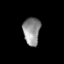
Tissue: prostate
Cell type: Epithelial cells
Senescence score: 0.3483
Nuclear area (px): 459
Mean DAPI intensity: 143.484